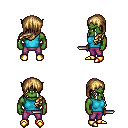
a pixel art fantasy rpg character, male body template, orc, green skin, teal sleeveless shirt, magenta pants, blonde left-swept hairstyle, gold boots, dagger, four views (front, back, left, right), 2x2 character sprite sheet, small pixel art, hard edges, no anti-aliasing